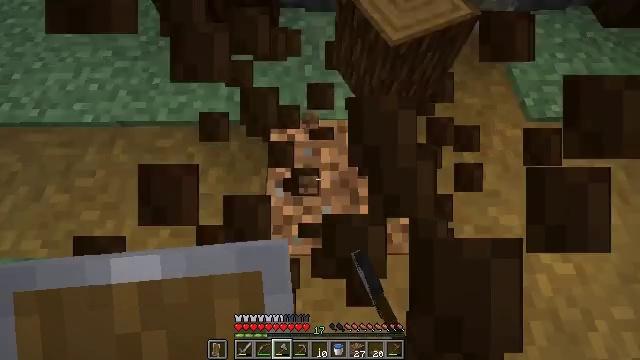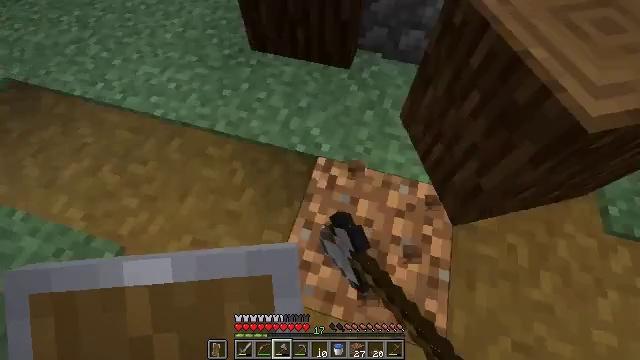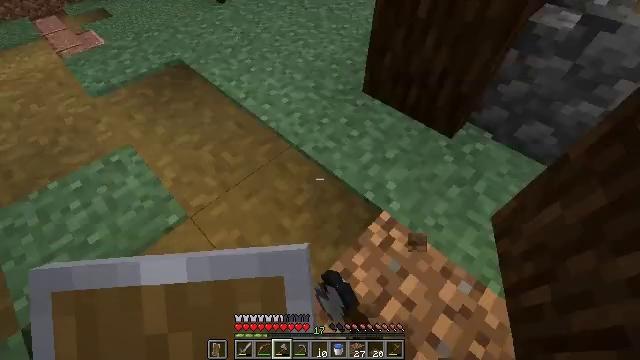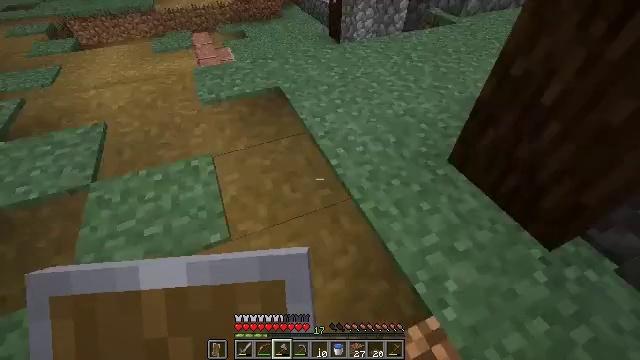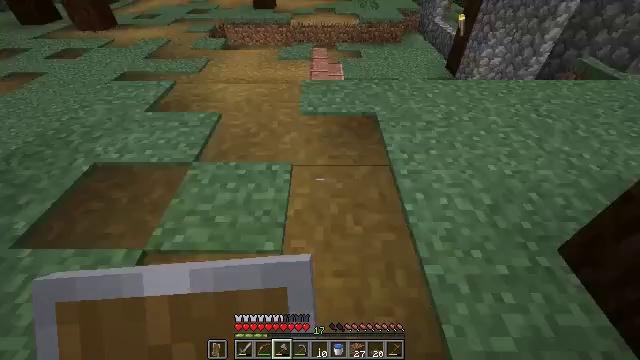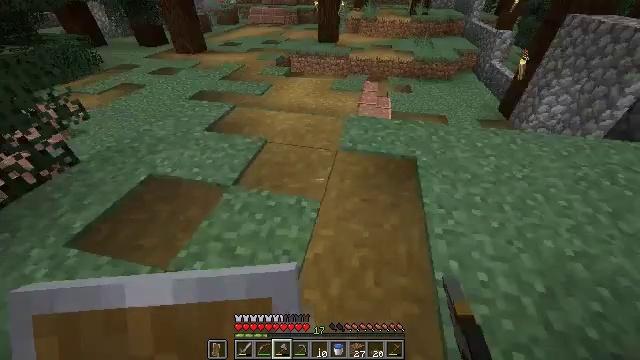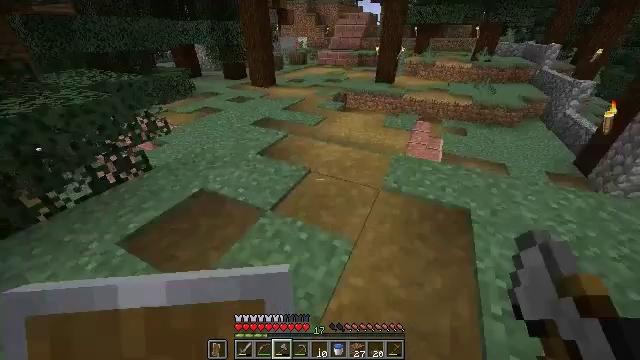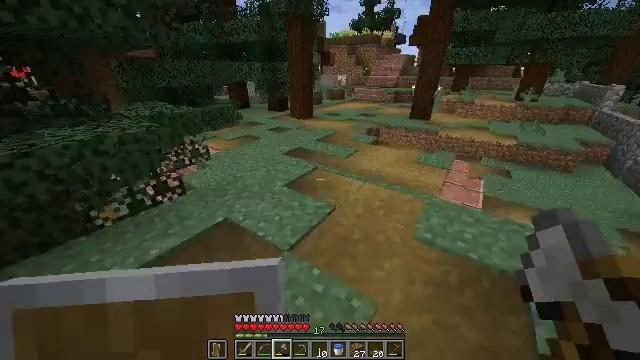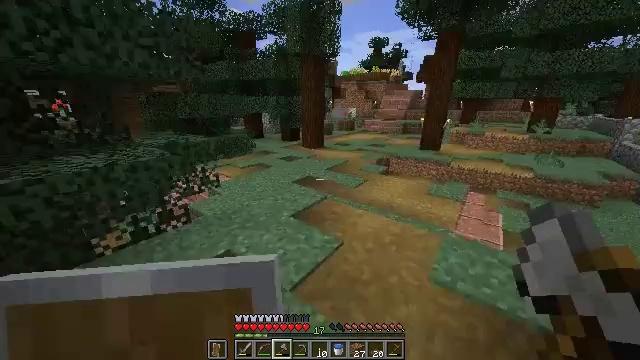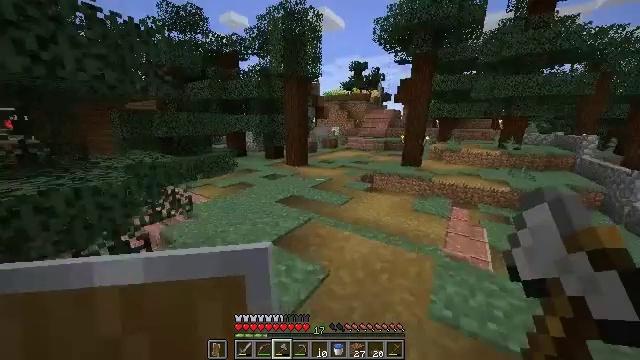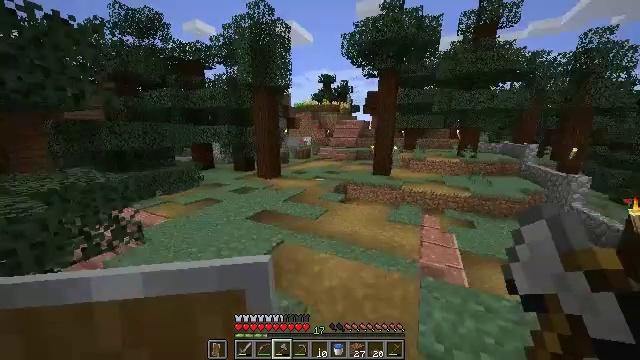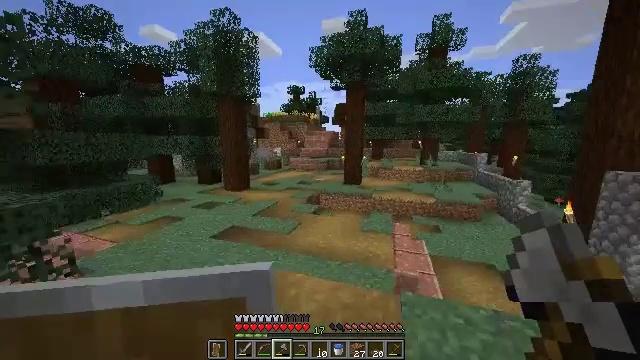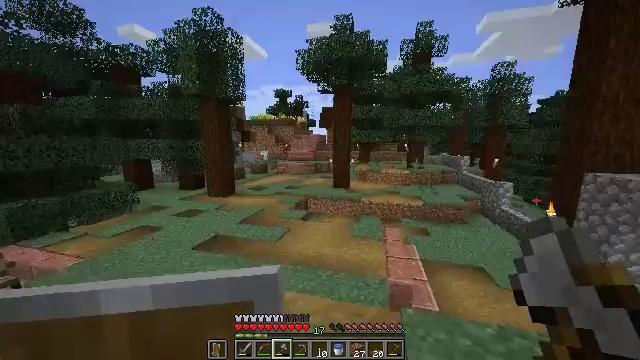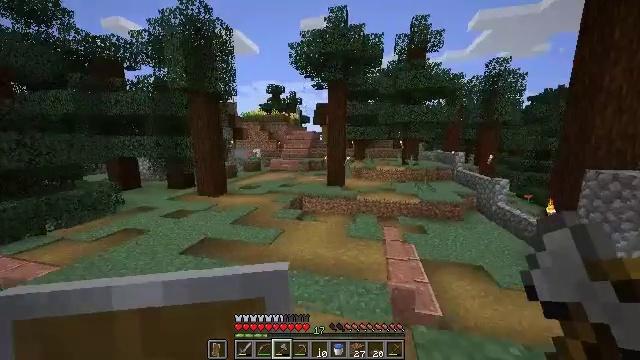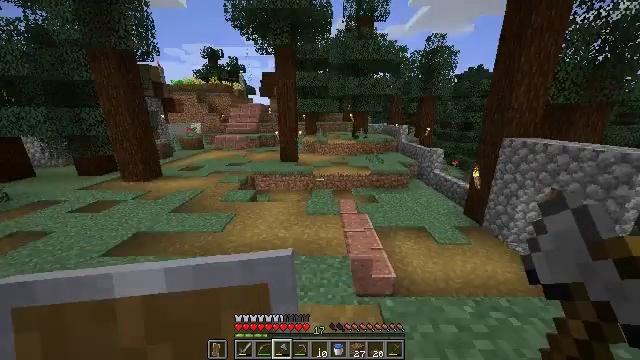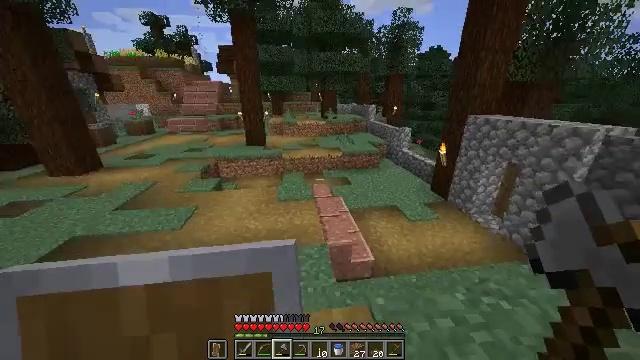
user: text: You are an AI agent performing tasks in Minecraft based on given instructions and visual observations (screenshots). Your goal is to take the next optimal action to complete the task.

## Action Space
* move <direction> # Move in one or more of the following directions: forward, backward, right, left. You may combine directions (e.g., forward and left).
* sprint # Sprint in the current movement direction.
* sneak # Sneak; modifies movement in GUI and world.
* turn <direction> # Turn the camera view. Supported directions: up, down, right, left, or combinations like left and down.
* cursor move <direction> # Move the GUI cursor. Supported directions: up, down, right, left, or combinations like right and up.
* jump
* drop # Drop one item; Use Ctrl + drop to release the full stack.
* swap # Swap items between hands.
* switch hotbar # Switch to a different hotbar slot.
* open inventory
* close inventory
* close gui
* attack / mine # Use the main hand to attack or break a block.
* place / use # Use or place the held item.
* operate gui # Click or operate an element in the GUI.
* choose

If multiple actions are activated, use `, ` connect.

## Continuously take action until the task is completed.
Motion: motion action
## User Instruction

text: Mine the pumpkin stem to harvest it.
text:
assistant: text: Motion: move forward, turn left and up
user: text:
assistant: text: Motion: move forward, turn left and up
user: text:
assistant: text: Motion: move forward, turn left and up
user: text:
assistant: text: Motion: move forward, sprint, turn left and up
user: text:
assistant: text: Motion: move forward, sprint, turn left and up
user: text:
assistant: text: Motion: move forward, sprint, turn left and up
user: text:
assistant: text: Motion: move forward, sprint, turn left and up
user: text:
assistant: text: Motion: move forward, sprint, turn left and up
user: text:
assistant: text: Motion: move forward, sprint, turn right and up
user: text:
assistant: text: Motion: move forward, sprint, turn right and up
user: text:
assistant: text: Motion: move forward, turn right and up
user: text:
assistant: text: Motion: move forward, sprint, turn right
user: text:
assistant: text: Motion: move forward, sprint, turn right
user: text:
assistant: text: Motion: move forward, sprint, turn right and down
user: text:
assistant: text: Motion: move forward, turn right and down
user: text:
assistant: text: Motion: move forward
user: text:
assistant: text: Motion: move forward, turn right and down
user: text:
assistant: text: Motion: move forward, turn right and down
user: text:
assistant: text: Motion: move forward
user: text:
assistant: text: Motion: move forward
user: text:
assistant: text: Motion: move forward, turn left
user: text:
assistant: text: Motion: move forward, turn left and up
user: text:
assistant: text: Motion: move forward, turn left and up
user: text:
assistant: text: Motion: move forward, turn left
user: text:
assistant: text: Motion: move forward, turn left and up
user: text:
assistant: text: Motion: move forward, turn left
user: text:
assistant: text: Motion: move forward, turn left
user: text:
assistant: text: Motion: move forward, turn left
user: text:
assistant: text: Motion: move forward, sprint, turn left
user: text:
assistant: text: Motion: move forward, sprint